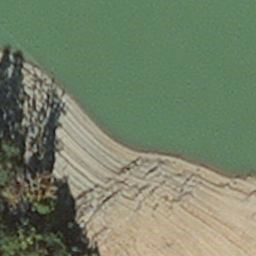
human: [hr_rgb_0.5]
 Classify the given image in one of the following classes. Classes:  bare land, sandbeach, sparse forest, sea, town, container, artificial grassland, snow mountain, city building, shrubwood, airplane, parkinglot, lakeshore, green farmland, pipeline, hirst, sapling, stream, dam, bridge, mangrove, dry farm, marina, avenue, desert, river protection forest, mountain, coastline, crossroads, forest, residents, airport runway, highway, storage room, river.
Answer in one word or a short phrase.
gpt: hirst